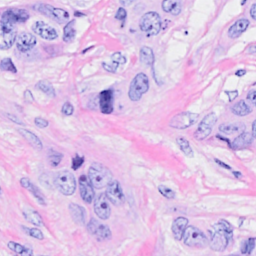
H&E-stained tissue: Breast